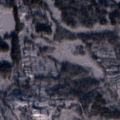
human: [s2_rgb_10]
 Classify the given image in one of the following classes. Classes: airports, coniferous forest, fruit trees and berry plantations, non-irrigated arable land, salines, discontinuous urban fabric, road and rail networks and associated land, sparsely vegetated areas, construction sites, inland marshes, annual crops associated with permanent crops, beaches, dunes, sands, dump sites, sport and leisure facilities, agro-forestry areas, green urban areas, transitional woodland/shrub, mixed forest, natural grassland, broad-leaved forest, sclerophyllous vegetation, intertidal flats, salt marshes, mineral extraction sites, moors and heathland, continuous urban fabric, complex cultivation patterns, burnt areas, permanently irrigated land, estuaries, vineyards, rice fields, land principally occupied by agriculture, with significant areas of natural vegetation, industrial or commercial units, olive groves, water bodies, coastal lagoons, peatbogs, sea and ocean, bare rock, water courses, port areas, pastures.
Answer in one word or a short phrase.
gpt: coniferous forest, transitional woodland/shrub, peatbogs